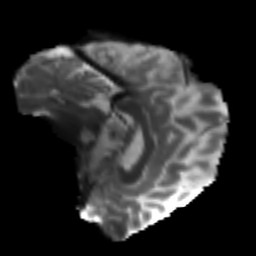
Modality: T2w
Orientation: sagittal
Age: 33
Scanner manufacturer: siemens
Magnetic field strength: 3 T
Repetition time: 4.52 s
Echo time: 0.084 s